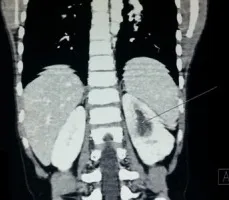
Frontal reconstruction.
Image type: radiology (ct)